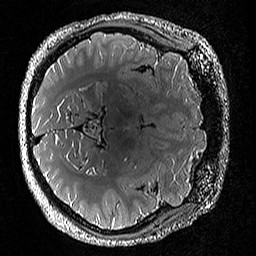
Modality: T2w
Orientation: axial
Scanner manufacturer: siemens
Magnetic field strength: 3 T
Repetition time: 3.2 s
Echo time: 0.428 s